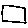
Label: square